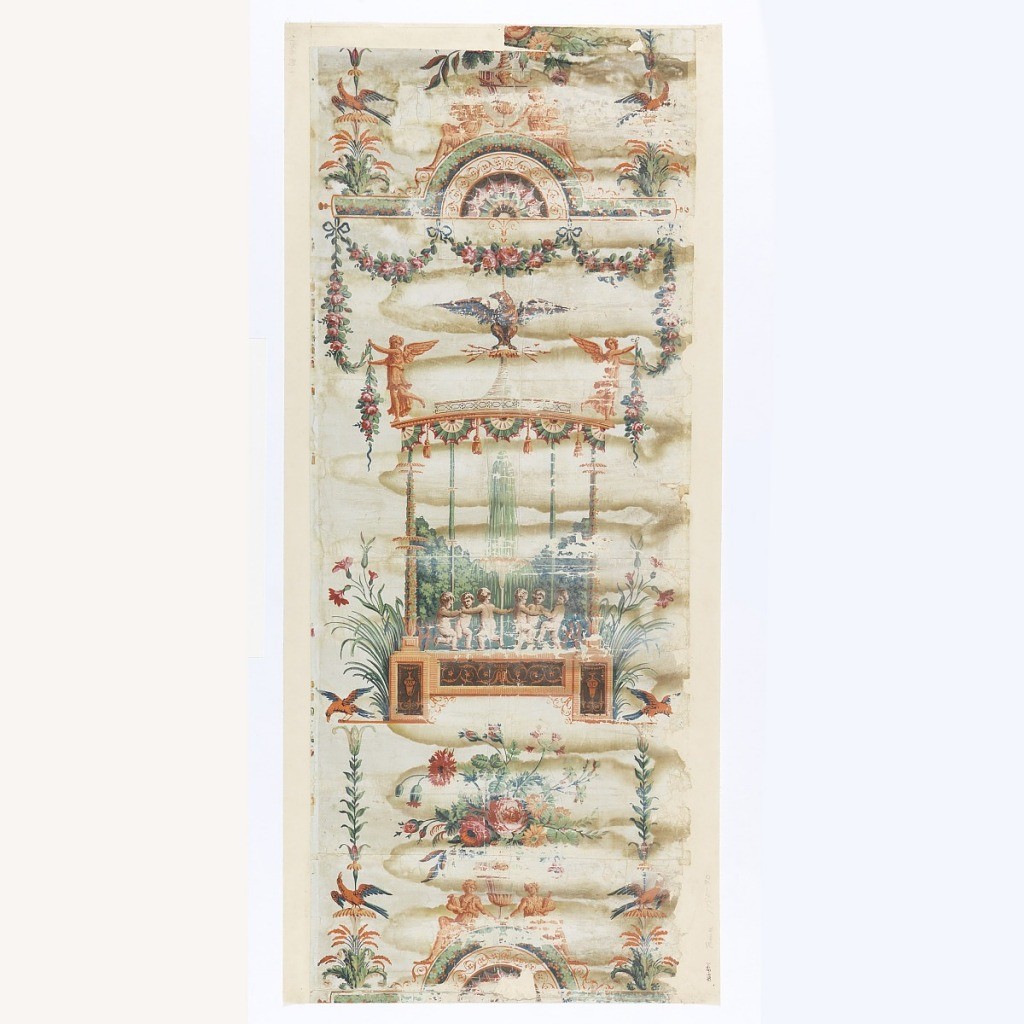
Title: Sidewall
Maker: Jean-Baptiste Réveillon, French, 1725–1811
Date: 1780–90
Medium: Block-printed on handmade paper
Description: One full repeat, part of another. Arabesque design of Pompeian inspiration. Printed in orange, red, blue and green on pale blue ground. Base: central fan-shape with classical ornament, on which two classically-draped figures sit, flanking urn from which large bouquet rises. Forming borders at edges of this segment in two narrow vertical lines: flowering plants, birds. Above, flanked by large red carnations, gazebo-like enframement for six dancing Putti before fountain, trees. "Gazebo" topped by eagle and two winged, draped females holding ends of garlands which rise to form three swags attached to base line of repeat above.